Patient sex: F
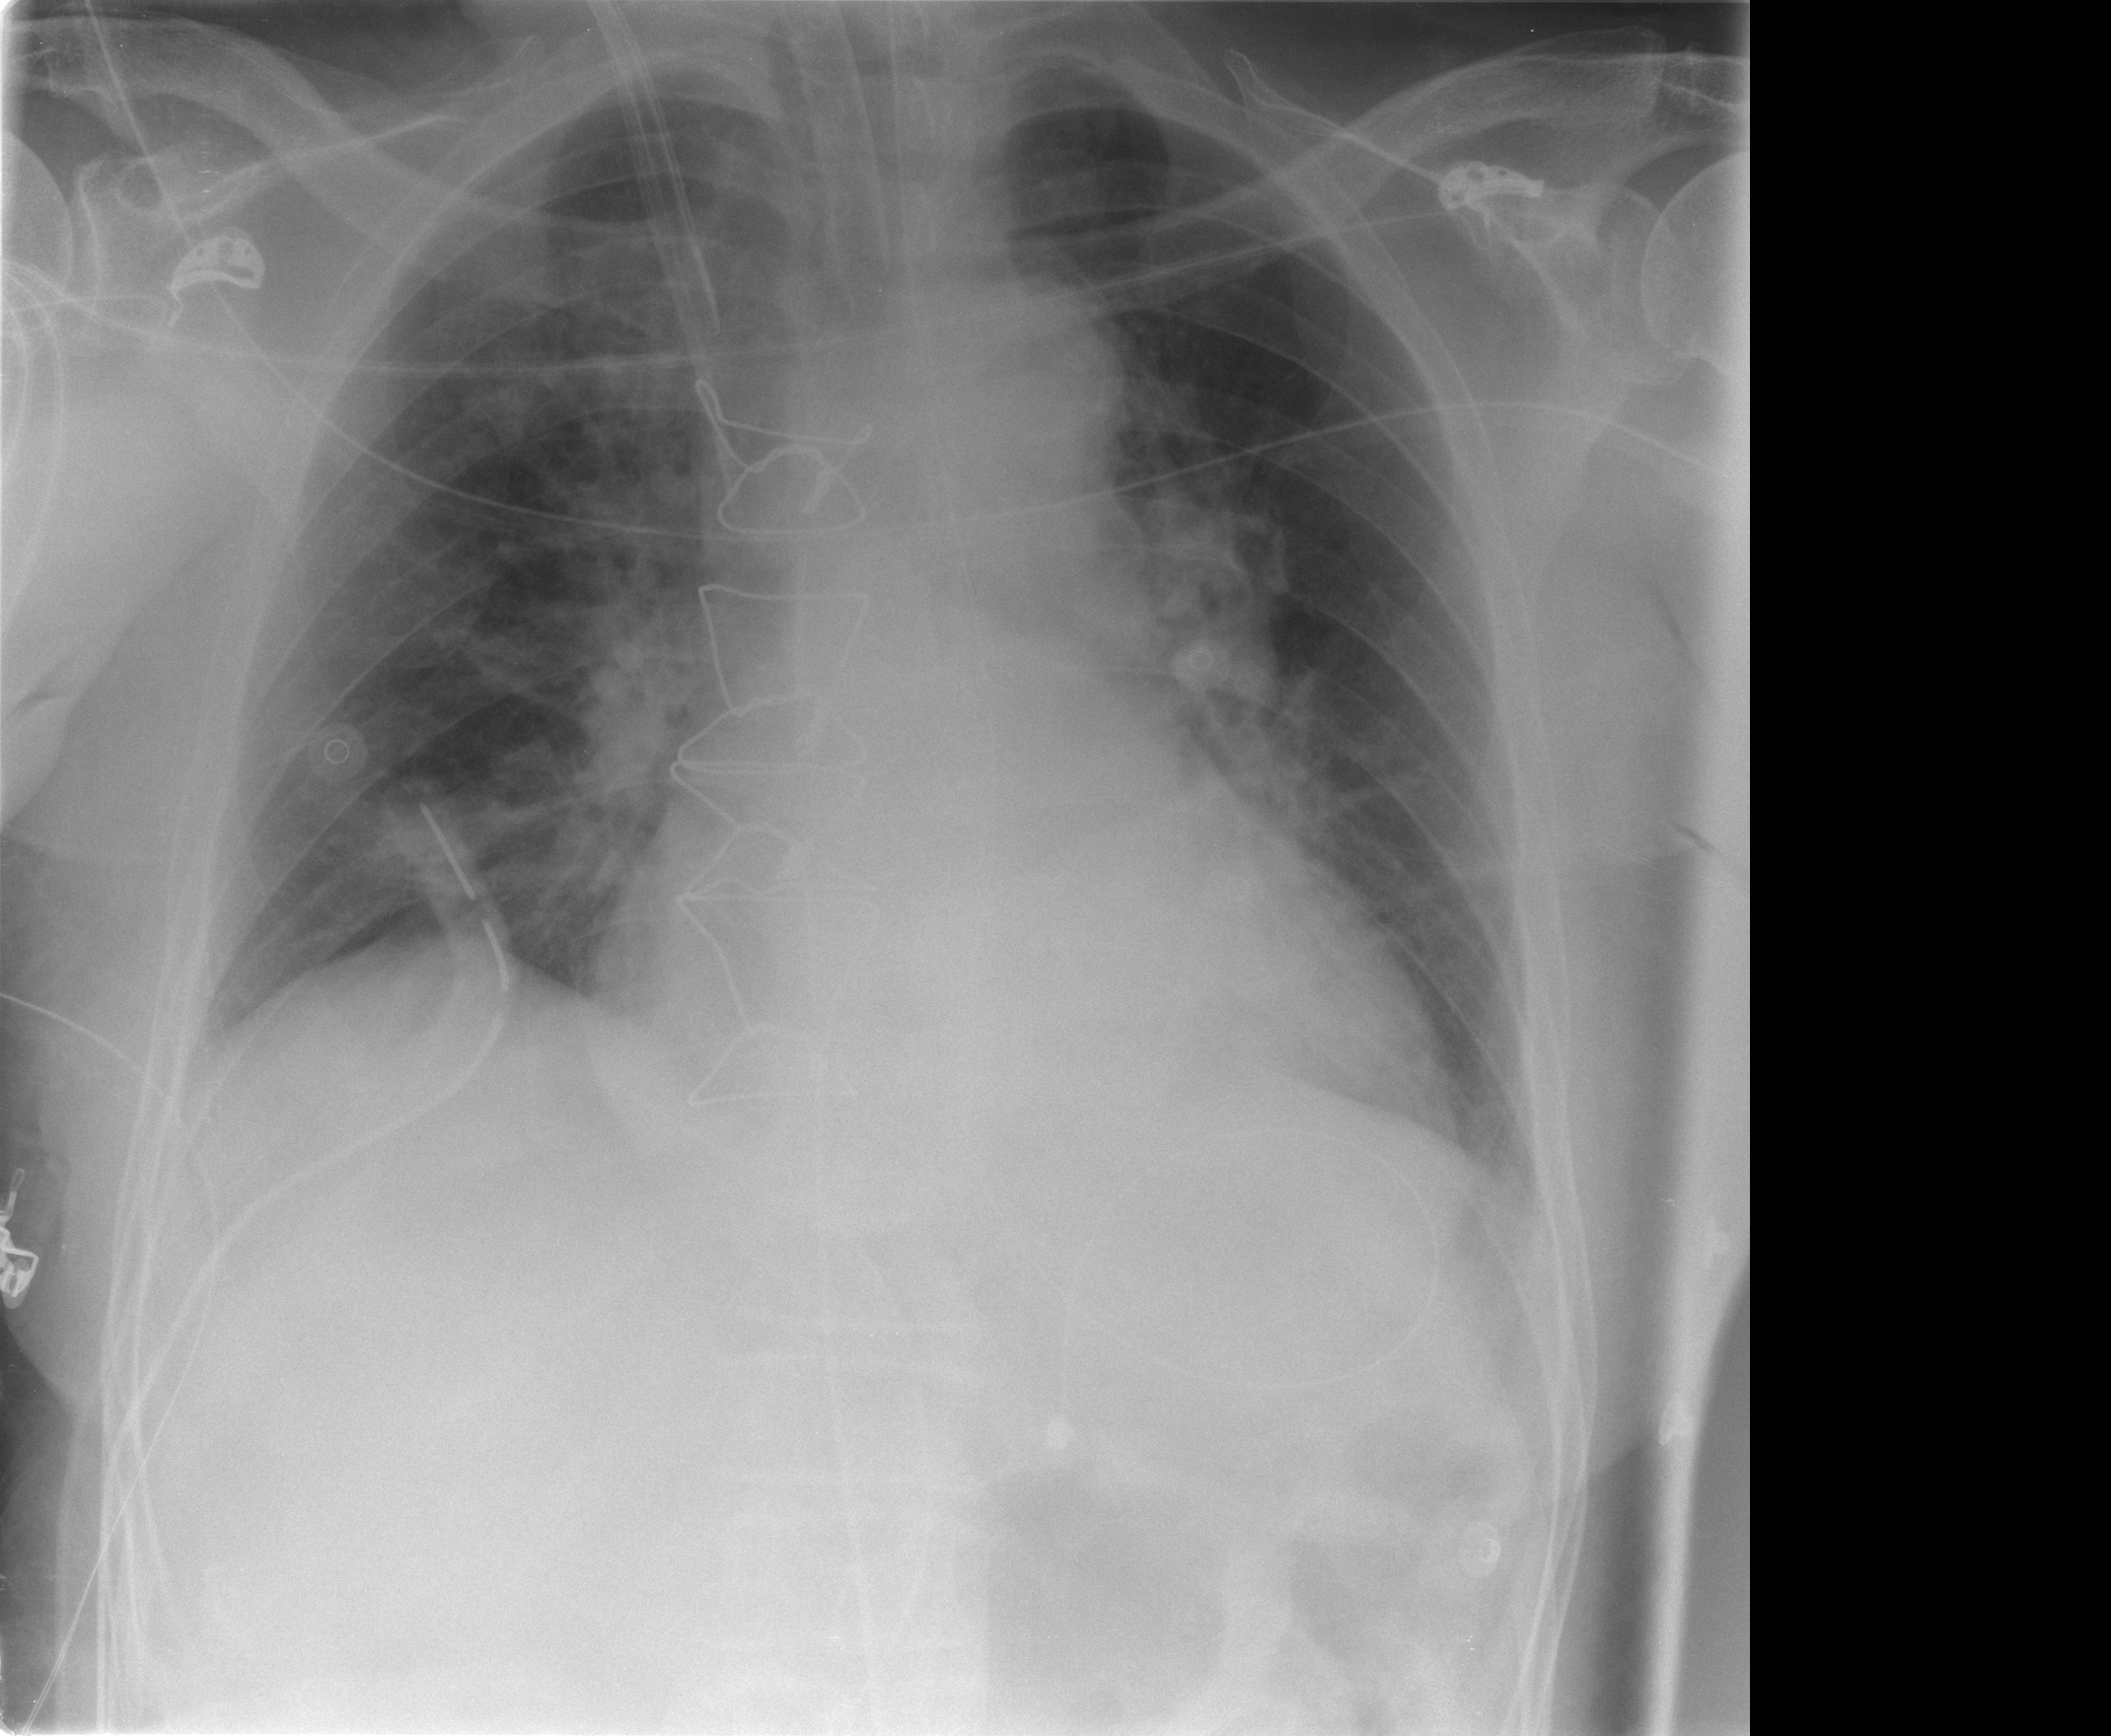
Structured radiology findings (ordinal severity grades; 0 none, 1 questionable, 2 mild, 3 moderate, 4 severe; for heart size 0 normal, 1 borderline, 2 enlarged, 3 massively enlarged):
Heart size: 2
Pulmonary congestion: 2
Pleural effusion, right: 1
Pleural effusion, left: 1
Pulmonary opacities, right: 0
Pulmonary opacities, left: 0
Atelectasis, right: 0
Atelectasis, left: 1